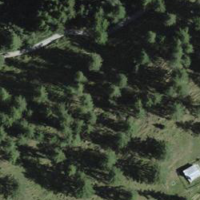
EUNIS habitat code: 43
Species observed at this site:
Pulmonaria montana